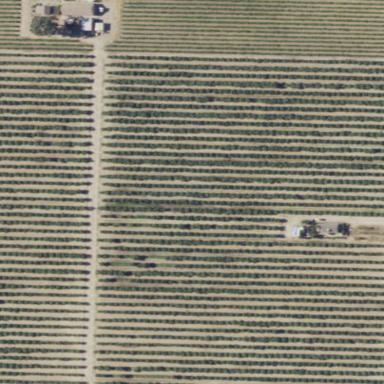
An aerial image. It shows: Vineyard growing grapes.